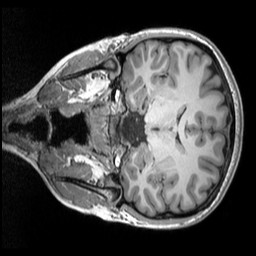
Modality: T1w
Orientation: coronal
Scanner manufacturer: siemens
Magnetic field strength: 3 T
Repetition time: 2.53 s
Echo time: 0.00298 s